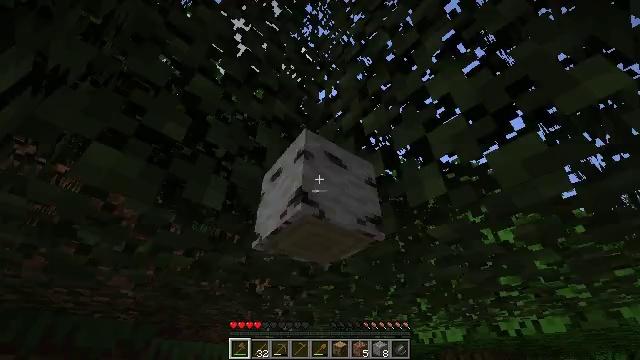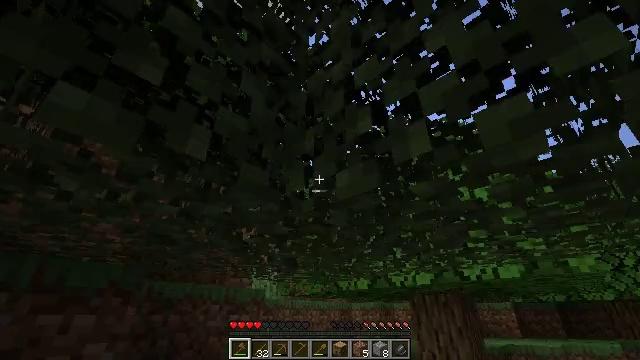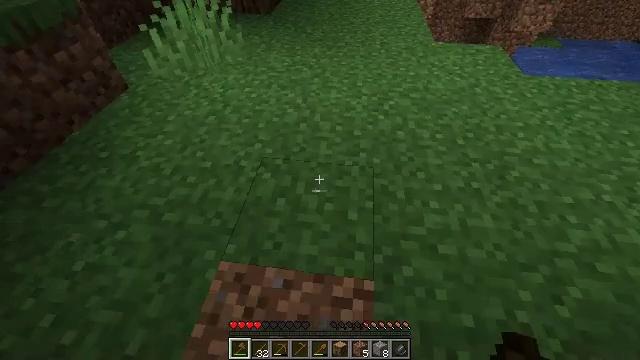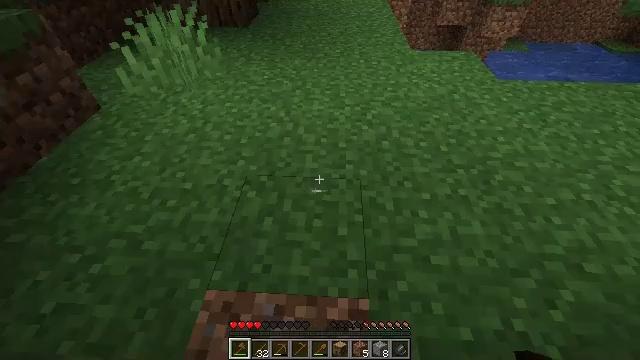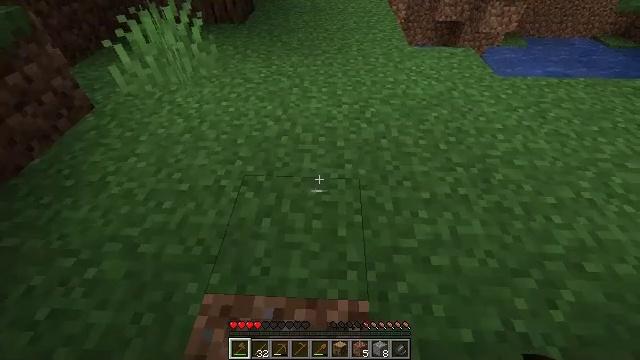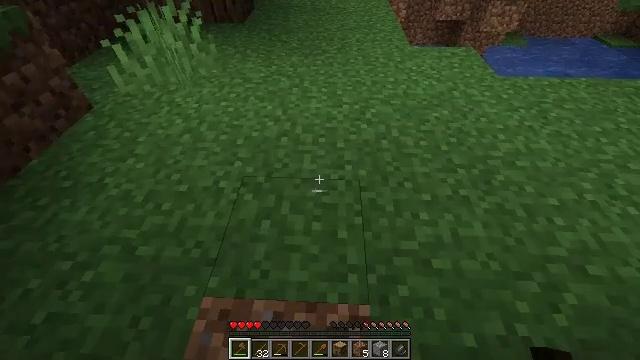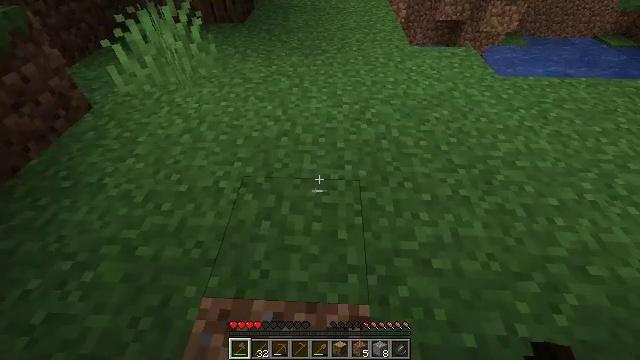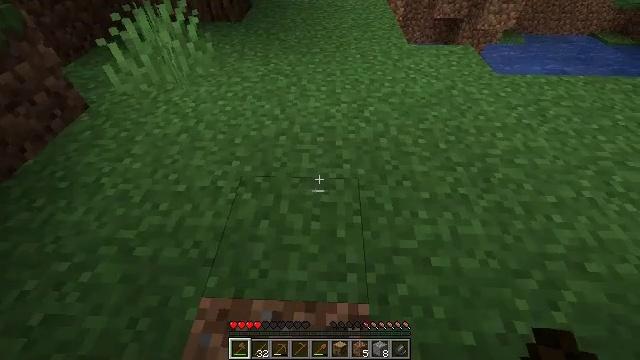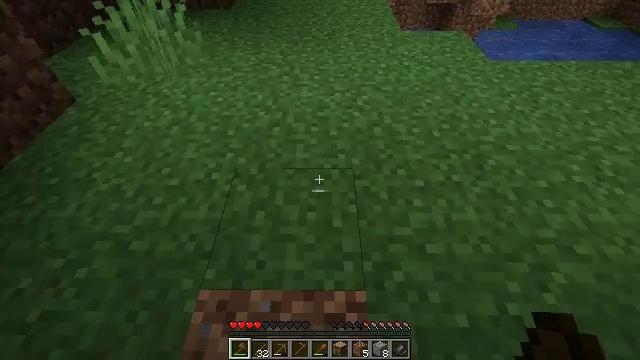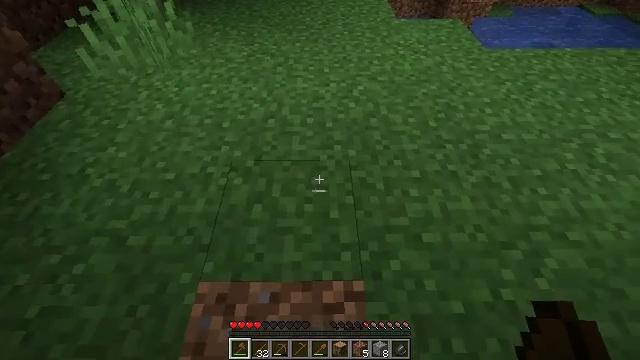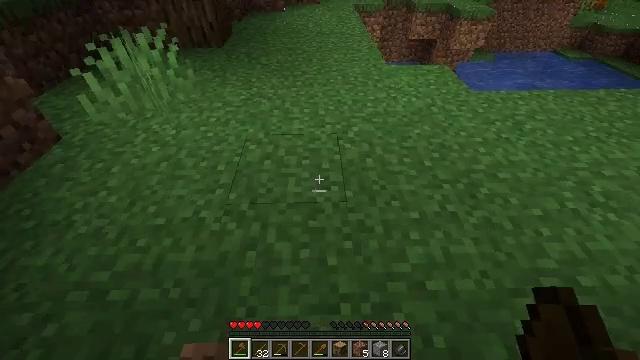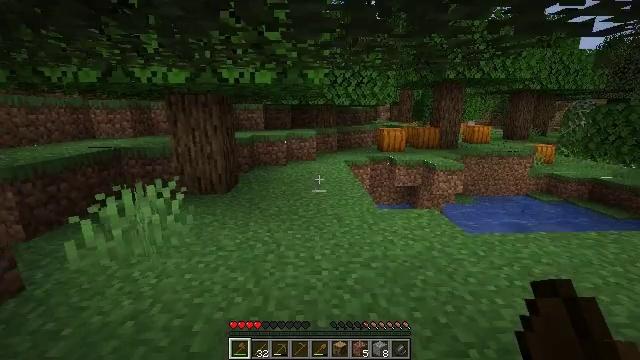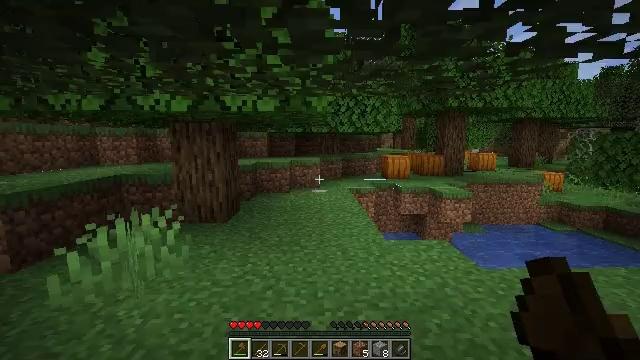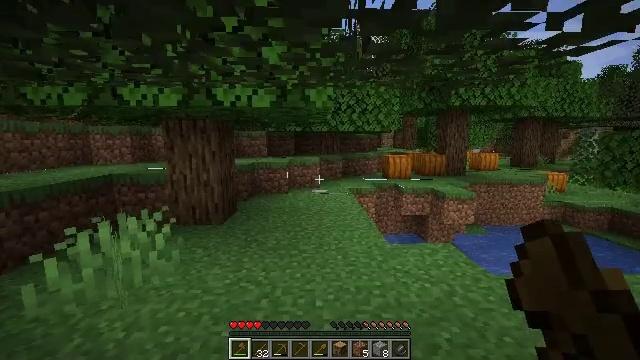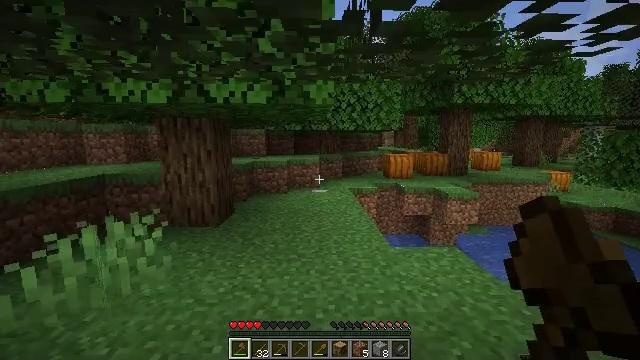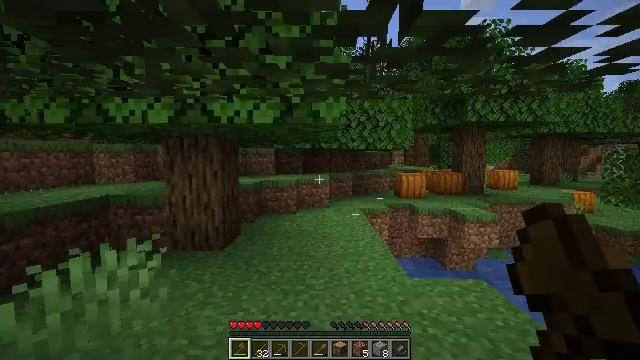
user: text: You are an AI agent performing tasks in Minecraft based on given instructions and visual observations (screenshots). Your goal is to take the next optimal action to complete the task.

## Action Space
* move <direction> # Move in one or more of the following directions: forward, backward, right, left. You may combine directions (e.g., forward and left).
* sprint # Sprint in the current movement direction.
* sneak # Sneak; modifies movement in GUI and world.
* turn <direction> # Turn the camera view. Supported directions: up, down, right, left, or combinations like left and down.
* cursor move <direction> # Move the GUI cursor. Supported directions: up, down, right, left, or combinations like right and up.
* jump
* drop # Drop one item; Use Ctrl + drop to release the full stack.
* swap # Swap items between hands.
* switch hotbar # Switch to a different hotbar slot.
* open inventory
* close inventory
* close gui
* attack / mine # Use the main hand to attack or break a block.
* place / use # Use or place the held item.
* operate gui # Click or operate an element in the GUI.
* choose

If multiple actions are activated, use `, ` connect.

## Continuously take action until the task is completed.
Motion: motion action
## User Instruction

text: Chop down the birch log.
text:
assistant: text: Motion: no_op
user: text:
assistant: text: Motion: move forward, turn right and down
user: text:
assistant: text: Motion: turn right and up
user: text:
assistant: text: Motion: no_op
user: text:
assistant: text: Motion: no_op
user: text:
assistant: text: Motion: no_op
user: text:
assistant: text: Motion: no_op
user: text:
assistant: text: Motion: turn right and down
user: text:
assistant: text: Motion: turn right and down
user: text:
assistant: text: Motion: move forward, turn right and up
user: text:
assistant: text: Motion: move forward, turn up
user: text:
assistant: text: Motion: move forward, turn up
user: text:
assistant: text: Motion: move forward
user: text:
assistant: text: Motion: move forward
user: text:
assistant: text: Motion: move forward, turn left and up
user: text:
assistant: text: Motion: move forward, turn left and up
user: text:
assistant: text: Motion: move forward
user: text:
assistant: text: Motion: move forward, turn down
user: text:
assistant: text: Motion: move forward, sprint
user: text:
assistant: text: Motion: move forward, sprint
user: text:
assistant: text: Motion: move forward, sprint
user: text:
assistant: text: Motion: move forward, sprint
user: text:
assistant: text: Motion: move forward, sprint
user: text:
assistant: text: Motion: move forward, sprint, turn down
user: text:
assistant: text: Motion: move forward, sprint, turn left and down
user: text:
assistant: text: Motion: move forward, sprint, turn left and down
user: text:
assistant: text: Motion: move forward and move right, sprint, turn left and up
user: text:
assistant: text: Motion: move forward and move right, sprint, turn left and up
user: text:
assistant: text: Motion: move forward and move right, sprint, turn left
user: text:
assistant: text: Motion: move forward and move right, sprint, turn left